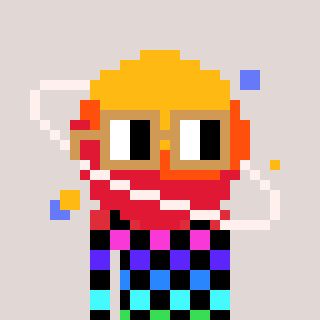
a pixel art character with square brown glasses, a saturn-shaped head and a hotbrown-colored body on a warm background